Field crop: maize
Growth stage: 2
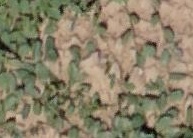
Species: convolvulus